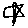
Label: star